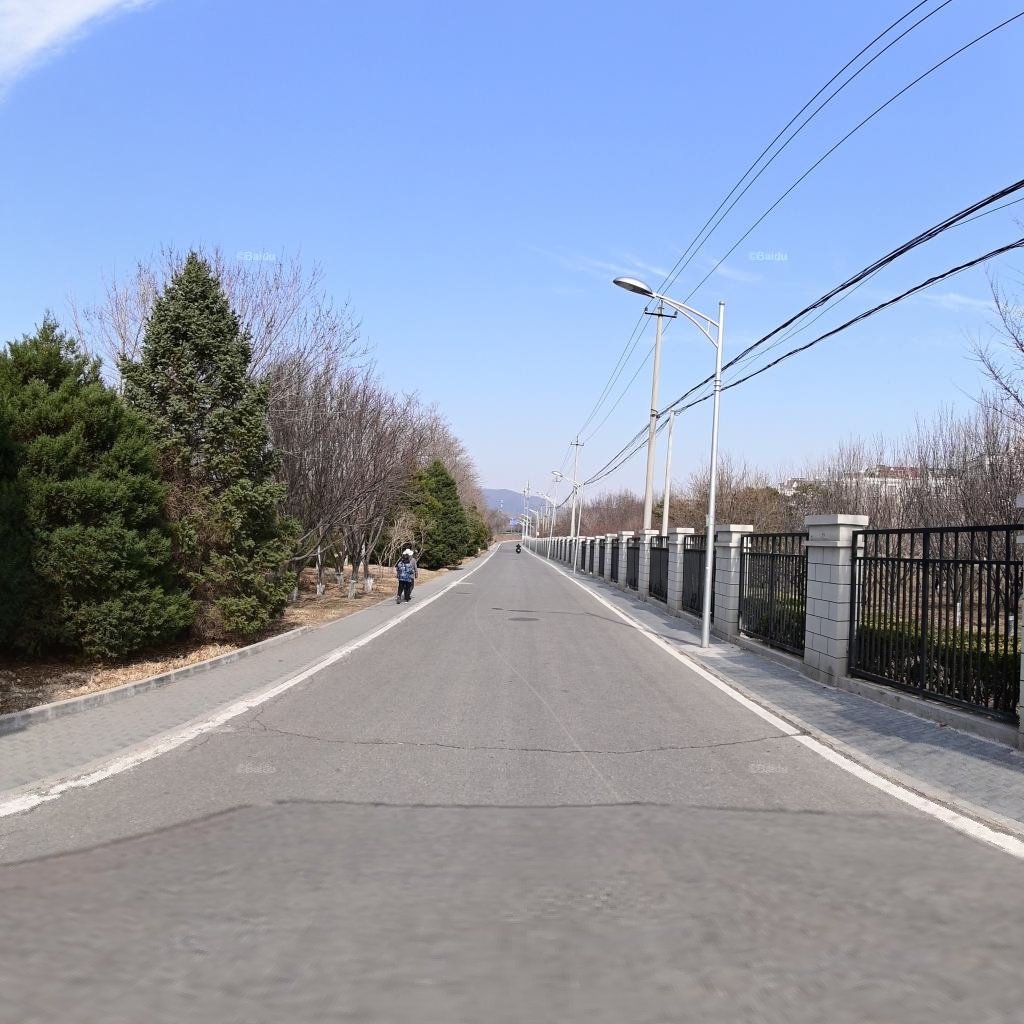
Region: Haidian
Road damage annotations: transverse crack, longitudinal crack